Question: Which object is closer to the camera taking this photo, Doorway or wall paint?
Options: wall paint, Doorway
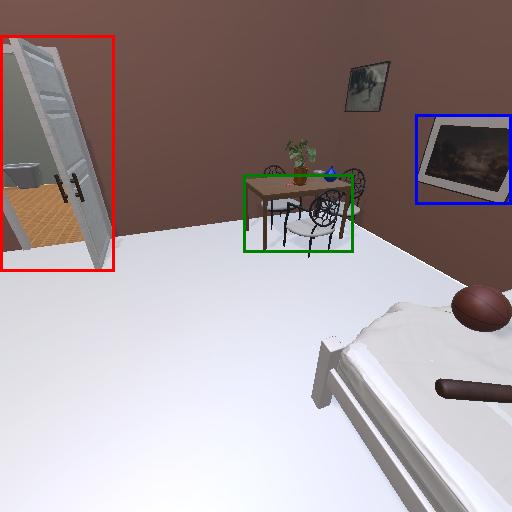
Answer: wall paint